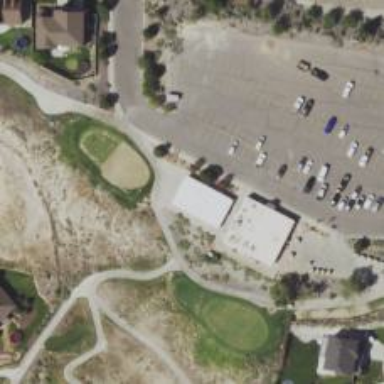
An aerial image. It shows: Clubhouse building at golf course.